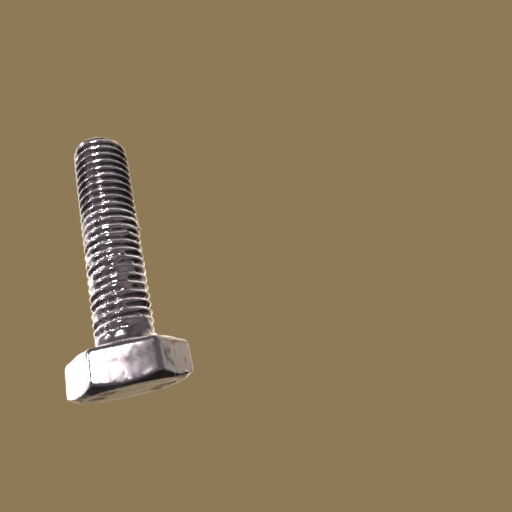
Label: bolt